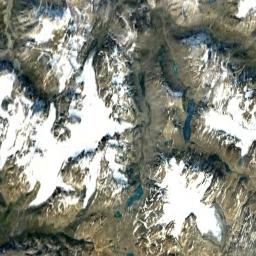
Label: snowberg